Interaction volume radius: 5 \u00c5
Interaction volume height: 20 \u00c5
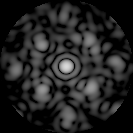
Disorder parameter: 0.5062